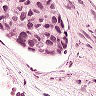
Metastatic tissue present: yes